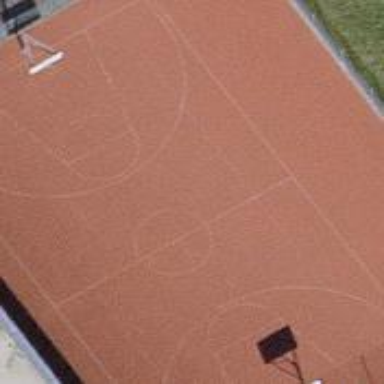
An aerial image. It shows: Basketball court surrounded by fence.